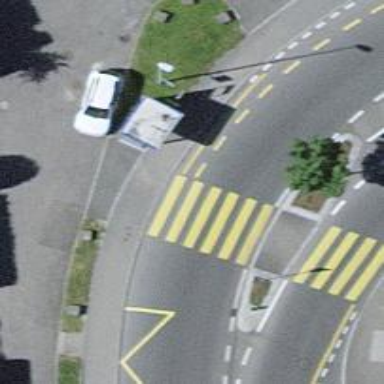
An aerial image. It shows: Pedestrian crossing with zebra markings on footway.